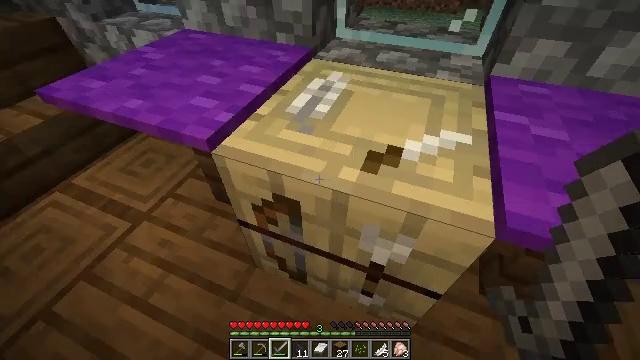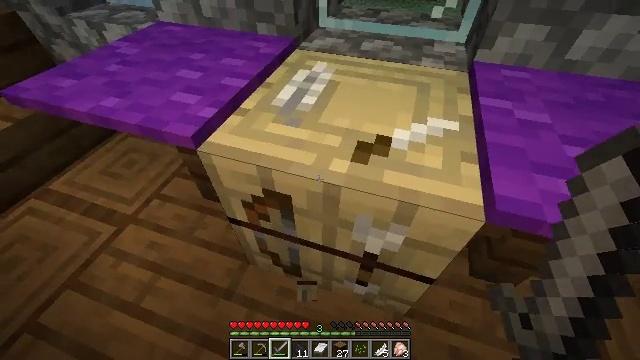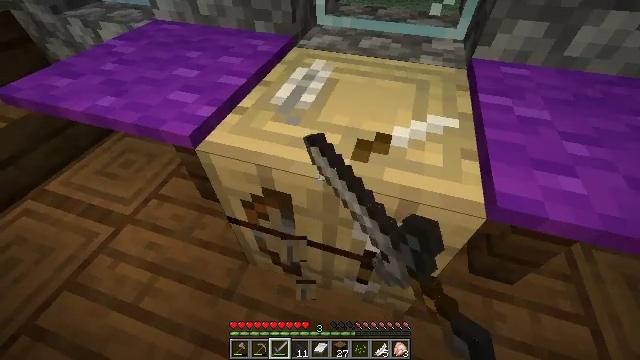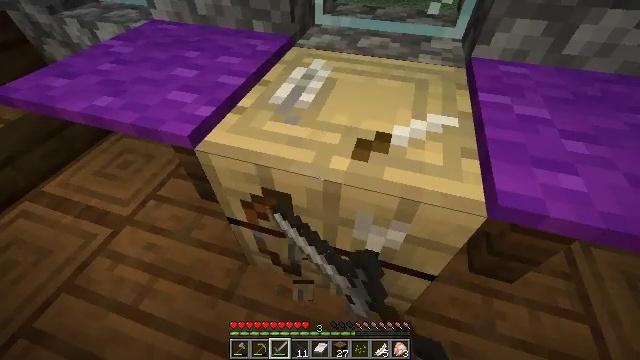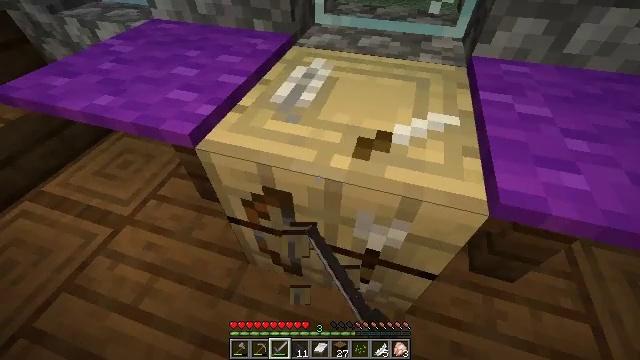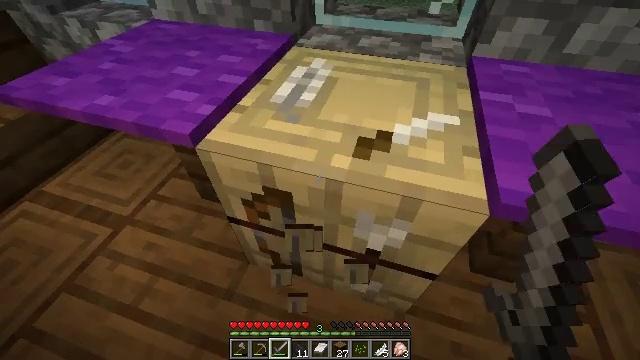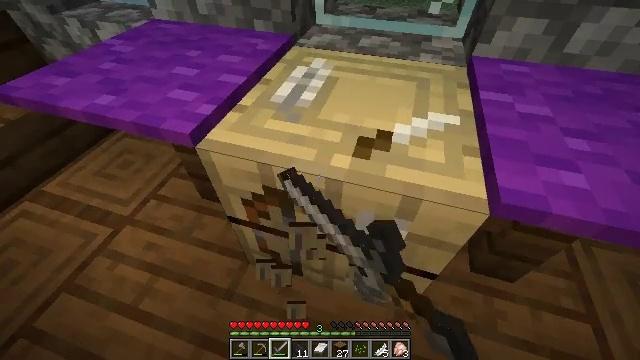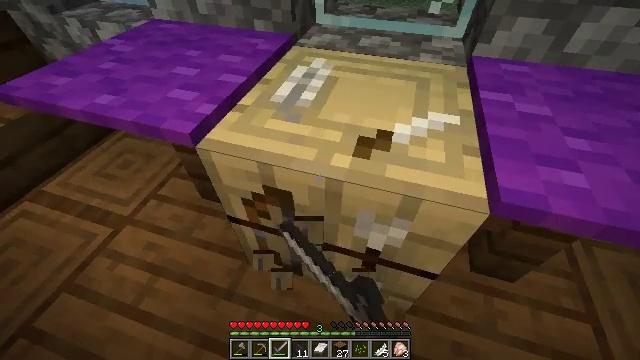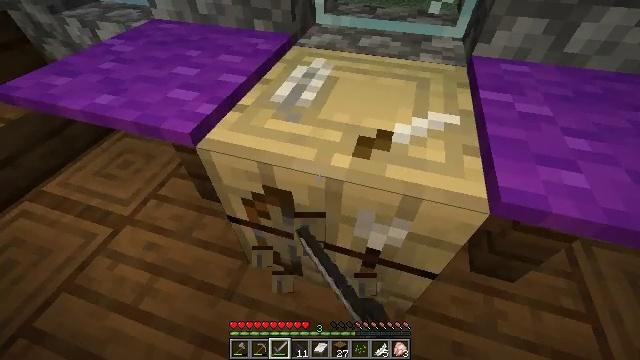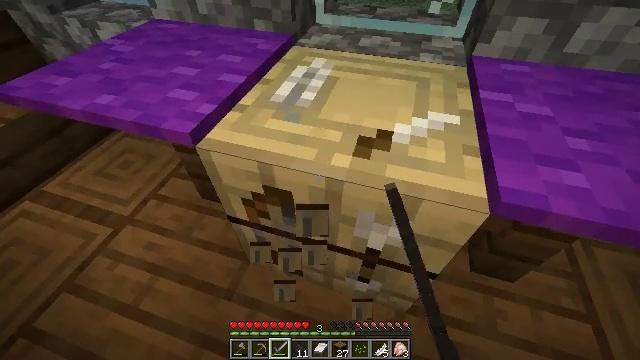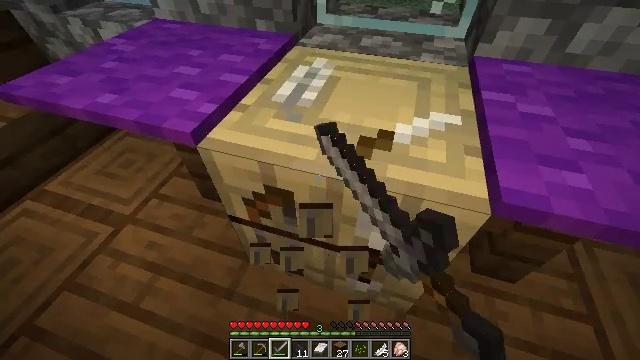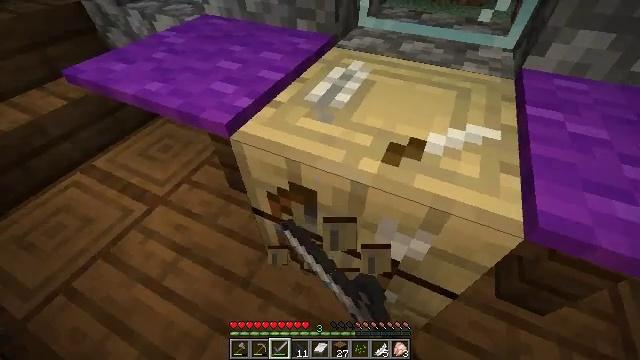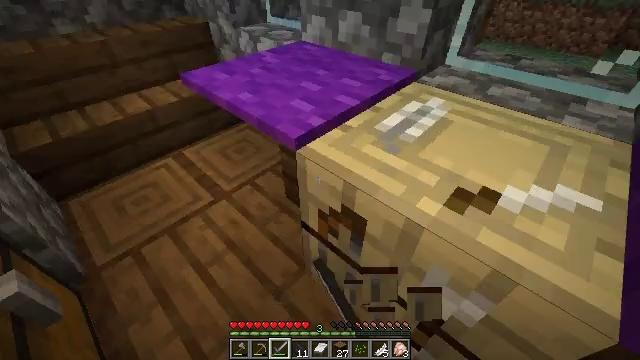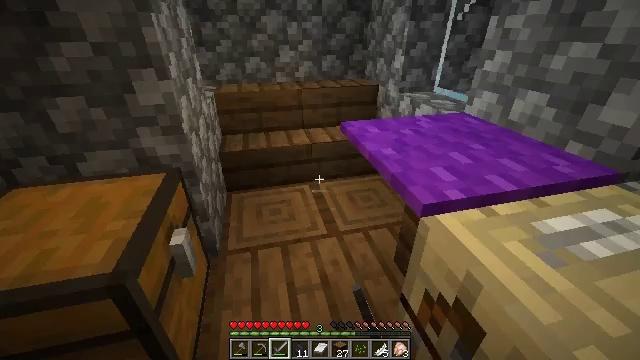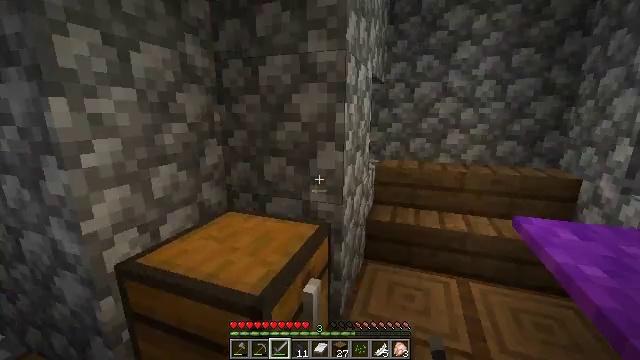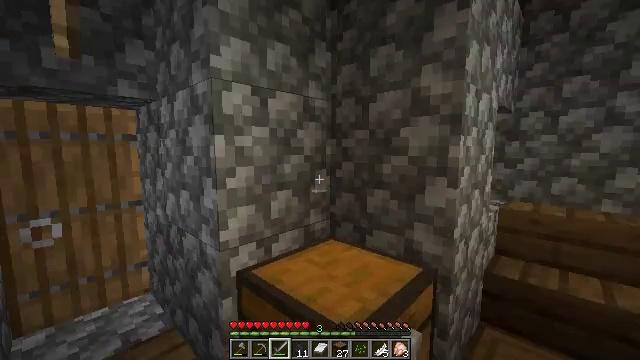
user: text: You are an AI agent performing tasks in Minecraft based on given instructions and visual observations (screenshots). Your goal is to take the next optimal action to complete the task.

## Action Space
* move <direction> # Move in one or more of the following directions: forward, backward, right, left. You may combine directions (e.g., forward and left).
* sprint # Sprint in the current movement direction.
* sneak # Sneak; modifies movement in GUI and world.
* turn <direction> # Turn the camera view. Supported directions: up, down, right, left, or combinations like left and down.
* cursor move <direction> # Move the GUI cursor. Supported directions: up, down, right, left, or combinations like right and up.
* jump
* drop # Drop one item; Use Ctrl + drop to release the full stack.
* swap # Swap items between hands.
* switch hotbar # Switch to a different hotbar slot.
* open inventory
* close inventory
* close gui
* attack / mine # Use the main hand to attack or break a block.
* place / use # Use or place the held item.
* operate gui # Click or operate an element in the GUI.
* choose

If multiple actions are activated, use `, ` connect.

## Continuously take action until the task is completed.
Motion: motion action
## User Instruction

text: Attack the fletching table to break it.
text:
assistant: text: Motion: turn right and down, attack / mine
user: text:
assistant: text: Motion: attack / mine
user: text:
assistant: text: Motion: attack / mine
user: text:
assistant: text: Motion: attack / mine
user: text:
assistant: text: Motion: attack / mine
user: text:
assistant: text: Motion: attack / mine
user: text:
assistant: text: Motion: attack / mine
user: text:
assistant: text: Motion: attack / mine
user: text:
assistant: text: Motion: attack / mine
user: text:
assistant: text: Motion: attack / mine
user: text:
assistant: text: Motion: turn left, attack / mine
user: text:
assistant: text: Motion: turn left and up
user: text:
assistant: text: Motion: turn left and up
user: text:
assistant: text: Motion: turn left and up
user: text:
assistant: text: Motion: turn left and up
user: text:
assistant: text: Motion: turn left
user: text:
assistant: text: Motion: move back, turn left
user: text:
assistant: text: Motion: move back, turn left
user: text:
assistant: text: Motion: move back, turn left
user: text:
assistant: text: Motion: move back
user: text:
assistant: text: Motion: turn left
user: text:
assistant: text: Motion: no_op
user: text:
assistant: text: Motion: no_op
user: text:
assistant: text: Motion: no_op
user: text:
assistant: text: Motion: no_op
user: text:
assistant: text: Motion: no_op
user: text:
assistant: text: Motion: turn right and down
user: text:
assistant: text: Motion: turn right and down
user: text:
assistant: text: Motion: turn right and down
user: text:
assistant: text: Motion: turn right and down